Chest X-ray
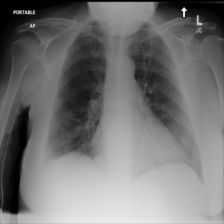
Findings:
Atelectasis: negative
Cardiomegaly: negative
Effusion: negative
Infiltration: negative
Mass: negative
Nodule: negative
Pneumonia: negative
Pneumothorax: negative
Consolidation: negative
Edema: negative
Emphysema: negative
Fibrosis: negative
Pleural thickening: negative
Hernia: negative